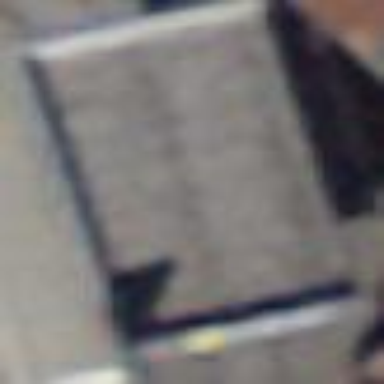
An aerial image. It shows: Fuel amenity located on the roof of building.